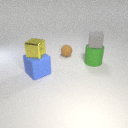
large green rubber cylinder behind large blue rubber cube